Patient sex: M
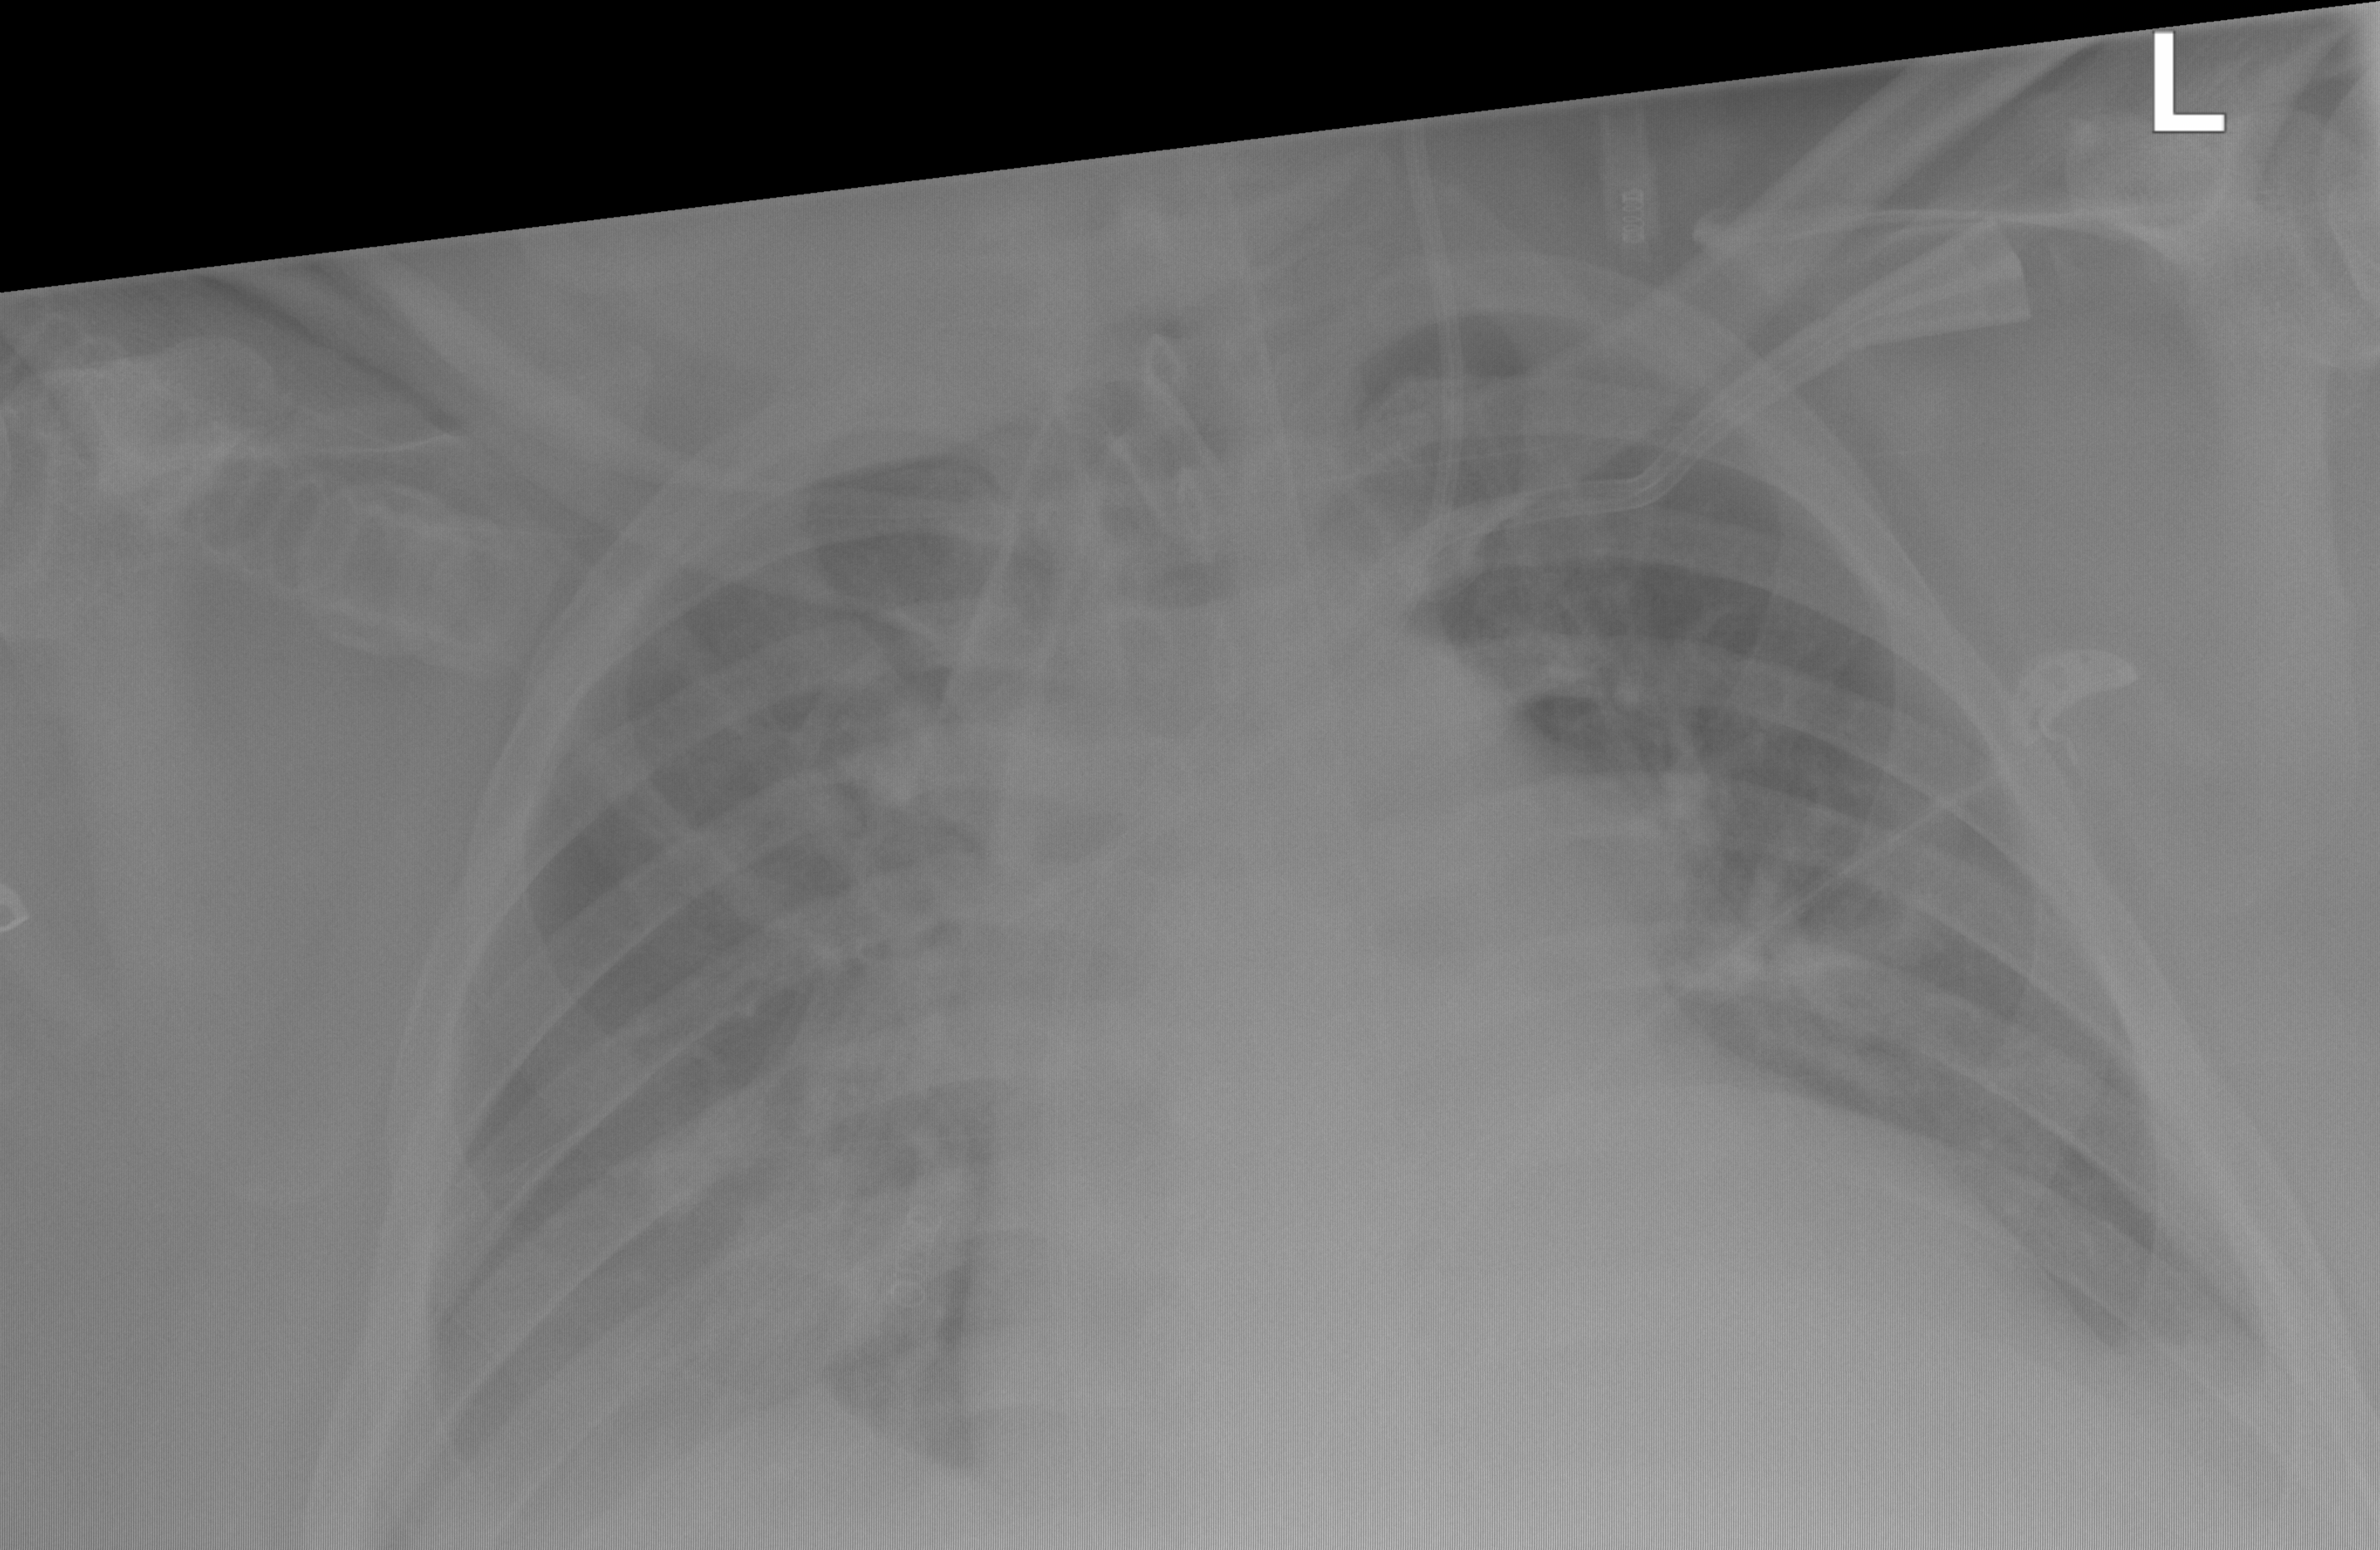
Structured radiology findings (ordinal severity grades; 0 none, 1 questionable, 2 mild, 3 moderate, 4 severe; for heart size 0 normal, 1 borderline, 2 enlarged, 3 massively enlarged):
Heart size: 2
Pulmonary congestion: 0
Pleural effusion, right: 0
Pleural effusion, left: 2
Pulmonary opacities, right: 0
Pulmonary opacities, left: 0
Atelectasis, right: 0
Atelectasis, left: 0